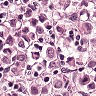
Metastatic tissue present: yes